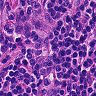
Metastatic tissue present: no